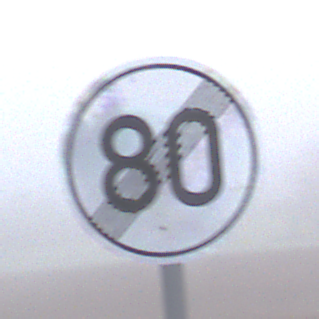
Verkehrszeichen: EndeGeschwindigkeit80
Umgebung: Outdoor, RoadRail
Tageszeit: MorningAfternoon
Wetter: Overcast
Licht: Natural
Jahreszeit: NotSpecified
Kontrast: LowContrast